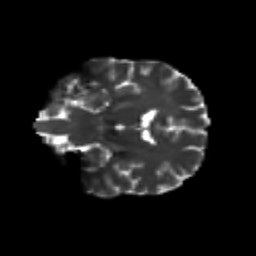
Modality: T2w
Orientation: coronal
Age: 39
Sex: male
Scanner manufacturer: siemens
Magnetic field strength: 3 T
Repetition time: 8.6 s
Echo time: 0.095 s